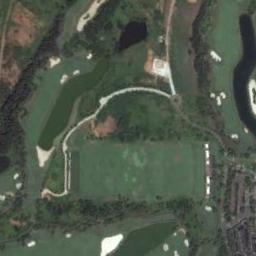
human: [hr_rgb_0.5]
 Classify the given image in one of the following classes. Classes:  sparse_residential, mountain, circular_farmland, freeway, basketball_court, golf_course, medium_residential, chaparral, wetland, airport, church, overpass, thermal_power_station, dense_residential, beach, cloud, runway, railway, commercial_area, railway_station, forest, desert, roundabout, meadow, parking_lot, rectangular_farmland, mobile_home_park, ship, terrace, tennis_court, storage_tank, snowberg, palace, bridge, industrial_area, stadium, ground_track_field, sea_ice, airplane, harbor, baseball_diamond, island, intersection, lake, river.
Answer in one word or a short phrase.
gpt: golf_course